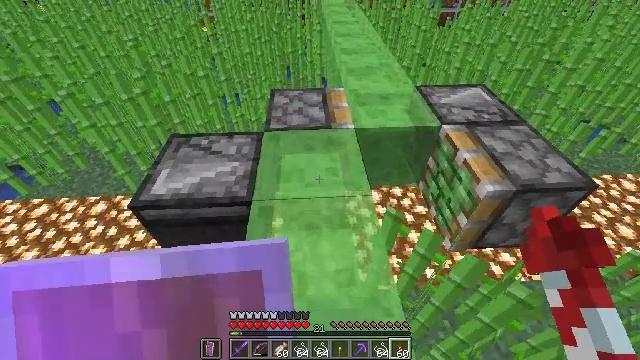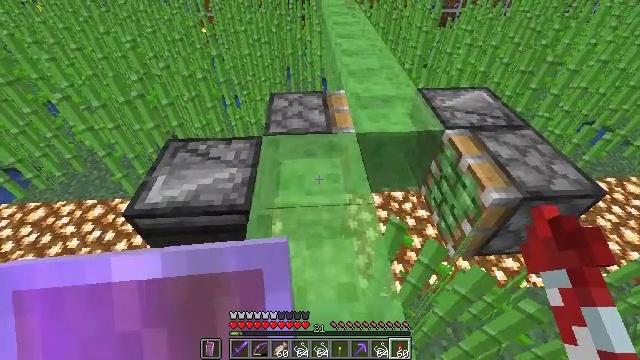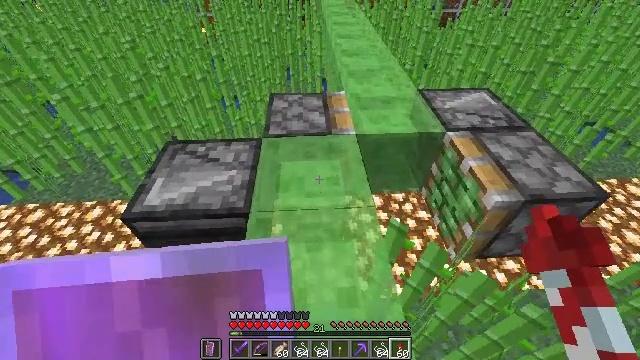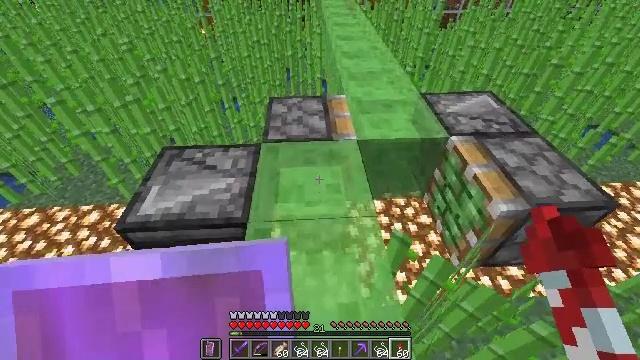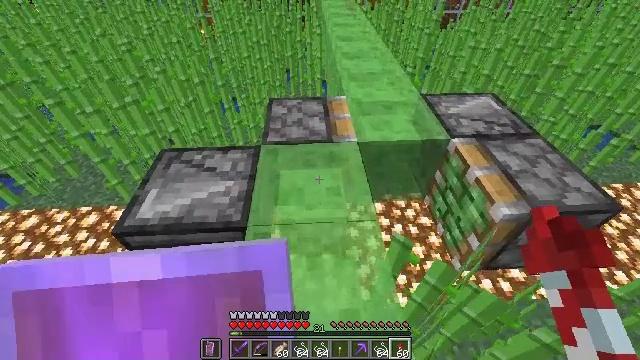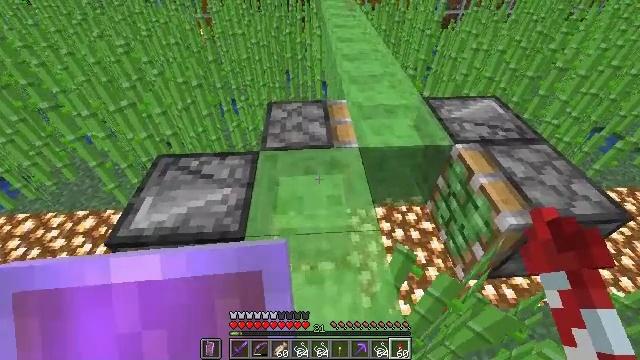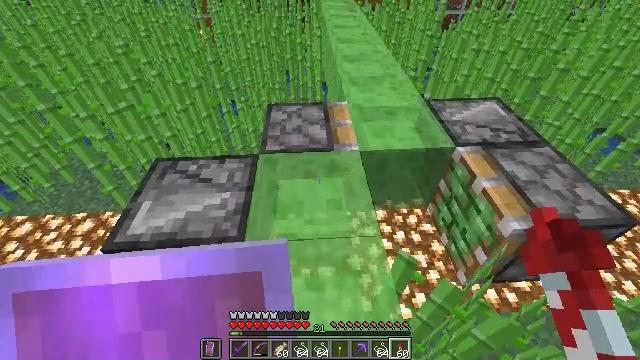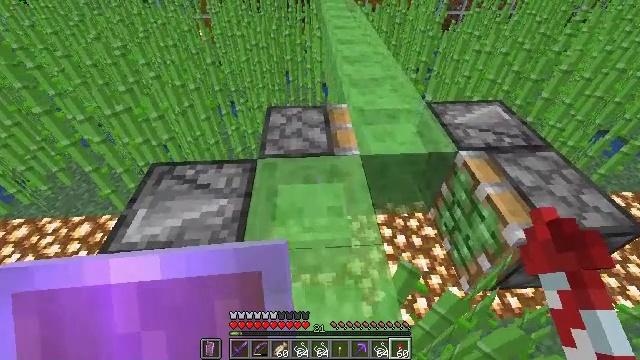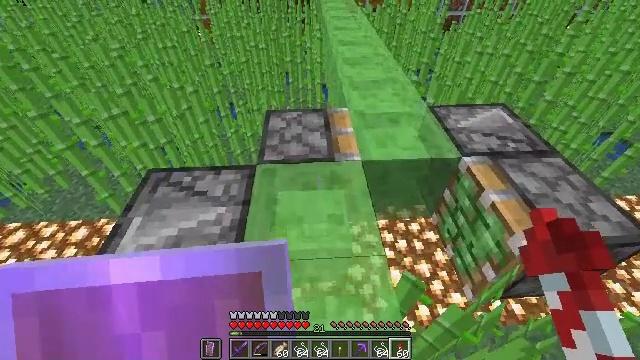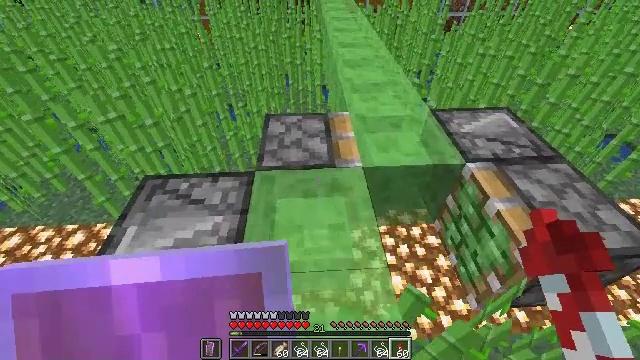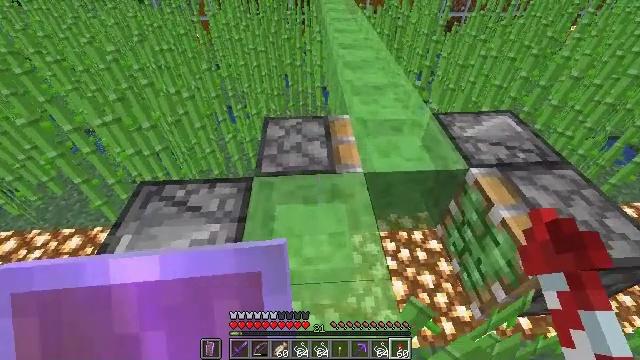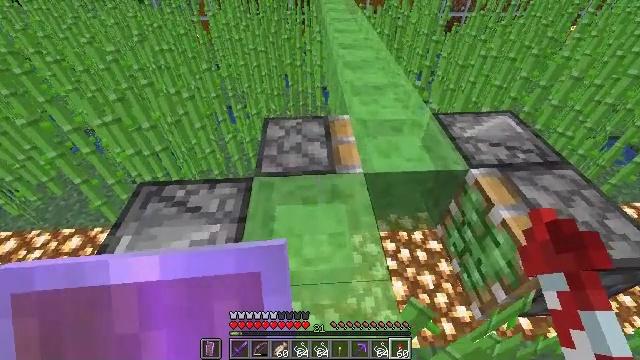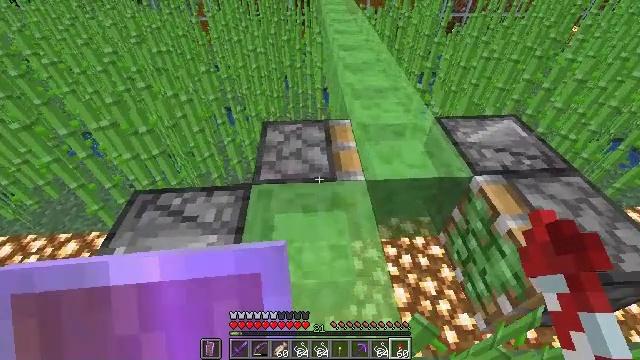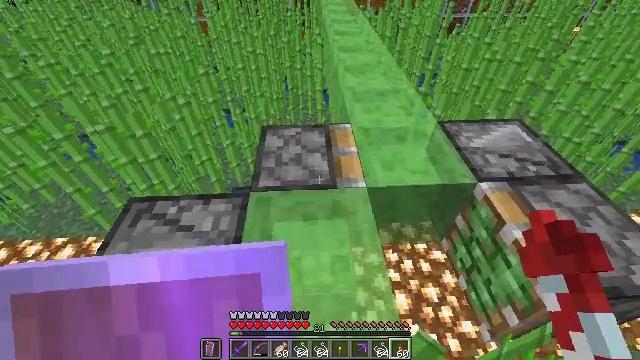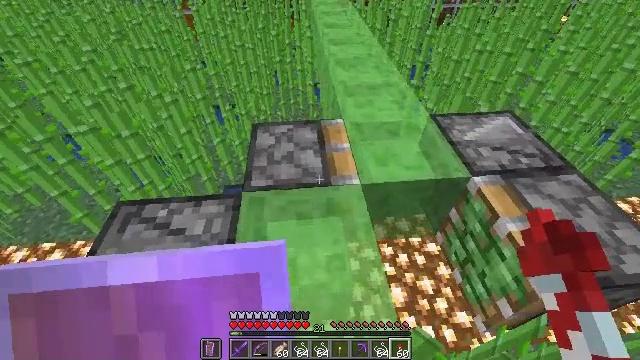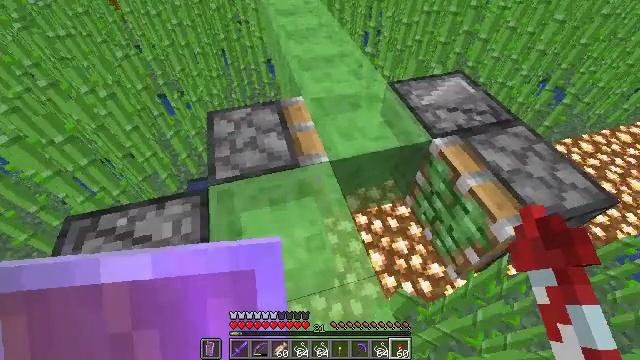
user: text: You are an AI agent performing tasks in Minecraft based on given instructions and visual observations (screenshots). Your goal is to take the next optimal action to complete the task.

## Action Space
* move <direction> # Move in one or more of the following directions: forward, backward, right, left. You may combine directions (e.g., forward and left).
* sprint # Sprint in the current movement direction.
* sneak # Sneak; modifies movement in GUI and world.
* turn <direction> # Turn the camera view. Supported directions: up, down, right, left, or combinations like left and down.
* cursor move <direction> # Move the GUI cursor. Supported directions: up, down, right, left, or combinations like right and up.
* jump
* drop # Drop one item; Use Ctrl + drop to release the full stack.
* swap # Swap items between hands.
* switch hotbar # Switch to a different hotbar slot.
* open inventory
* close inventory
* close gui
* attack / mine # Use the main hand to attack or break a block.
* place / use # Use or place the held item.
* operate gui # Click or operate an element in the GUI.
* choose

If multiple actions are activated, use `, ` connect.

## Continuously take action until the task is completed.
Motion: motion action
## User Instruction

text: Mine the sticky piston.
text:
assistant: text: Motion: move forward
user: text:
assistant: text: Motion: move forward
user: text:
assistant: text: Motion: move forward
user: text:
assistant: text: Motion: move forward
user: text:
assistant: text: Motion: move forward
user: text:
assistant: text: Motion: move forward
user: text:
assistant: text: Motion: move forward
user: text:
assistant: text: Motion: move forward
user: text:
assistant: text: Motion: move forward
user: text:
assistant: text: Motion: move forward
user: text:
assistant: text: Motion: move forward
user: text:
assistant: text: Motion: move forward
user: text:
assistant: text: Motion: move forward
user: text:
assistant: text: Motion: move forward, turn right and down
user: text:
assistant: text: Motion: move forward, turn right and down
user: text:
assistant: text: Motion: move forward, turn right and down
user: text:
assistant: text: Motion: move forward, turn right and down
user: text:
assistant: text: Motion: move forward, turn right and down
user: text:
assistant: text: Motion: move forward, turn right
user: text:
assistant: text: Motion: move forward, turn right
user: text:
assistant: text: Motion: move forward, turn right and up
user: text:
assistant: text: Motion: move forward, turn right
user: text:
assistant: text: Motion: move forward
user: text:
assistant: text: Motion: move forward
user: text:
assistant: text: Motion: no_op
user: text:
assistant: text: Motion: turn left
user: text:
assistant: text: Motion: turn left
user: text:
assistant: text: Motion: turn left
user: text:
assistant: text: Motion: no_op
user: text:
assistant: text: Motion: no_op